Aerial crown-view tile of a tropical tree (Barro Colorado Island, Panama), acquired 20250512:
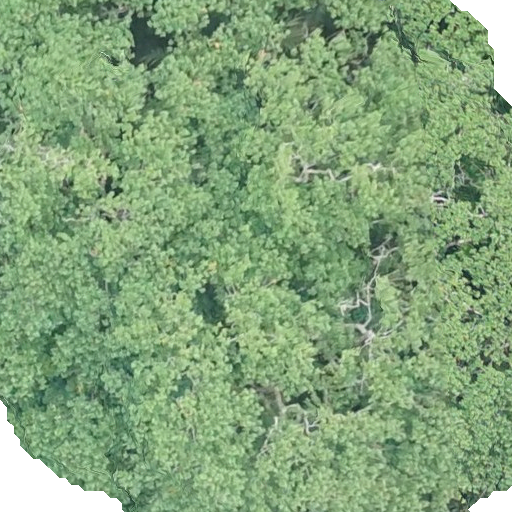
Species: Hieronyma alchorneoides
GBIF accepted scientific name: Hieronyma alchorneoides
Crown area: 511.416 m²